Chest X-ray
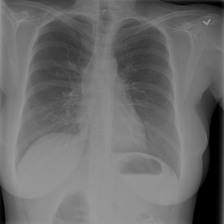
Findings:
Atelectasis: negative
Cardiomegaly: negative
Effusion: negative
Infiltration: negative
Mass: negative
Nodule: negative
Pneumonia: negative
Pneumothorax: negative
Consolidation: negative
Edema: negative
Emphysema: negative
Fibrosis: negative
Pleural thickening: negative
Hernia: negative